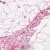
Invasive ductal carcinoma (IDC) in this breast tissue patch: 0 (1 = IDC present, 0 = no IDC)